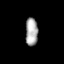
Tissue: prostate
Cell type: T cells
Senescence score: 0.7555
Nuclear area (px): 337
Mean DAPI intensity: 170.338